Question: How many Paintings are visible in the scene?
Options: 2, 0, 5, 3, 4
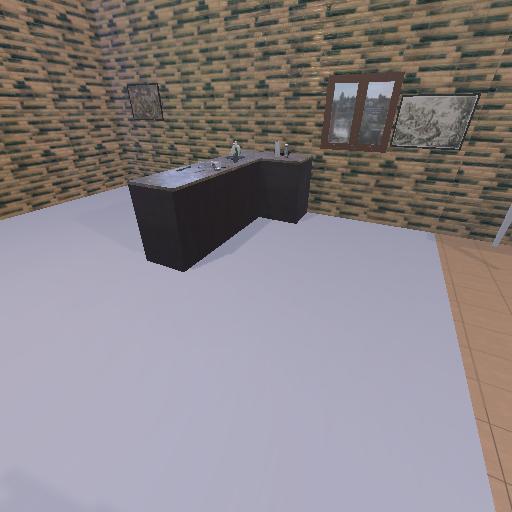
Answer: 2